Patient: sex M, age 78
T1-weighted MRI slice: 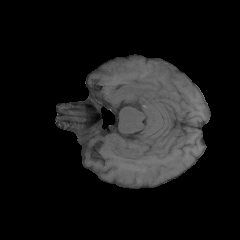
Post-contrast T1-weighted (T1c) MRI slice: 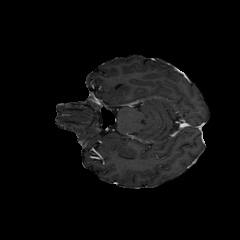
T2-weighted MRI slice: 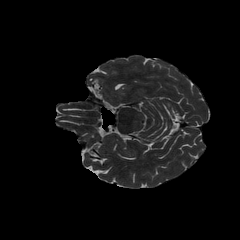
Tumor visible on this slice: no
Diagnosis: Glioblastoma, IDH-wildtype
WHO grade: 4